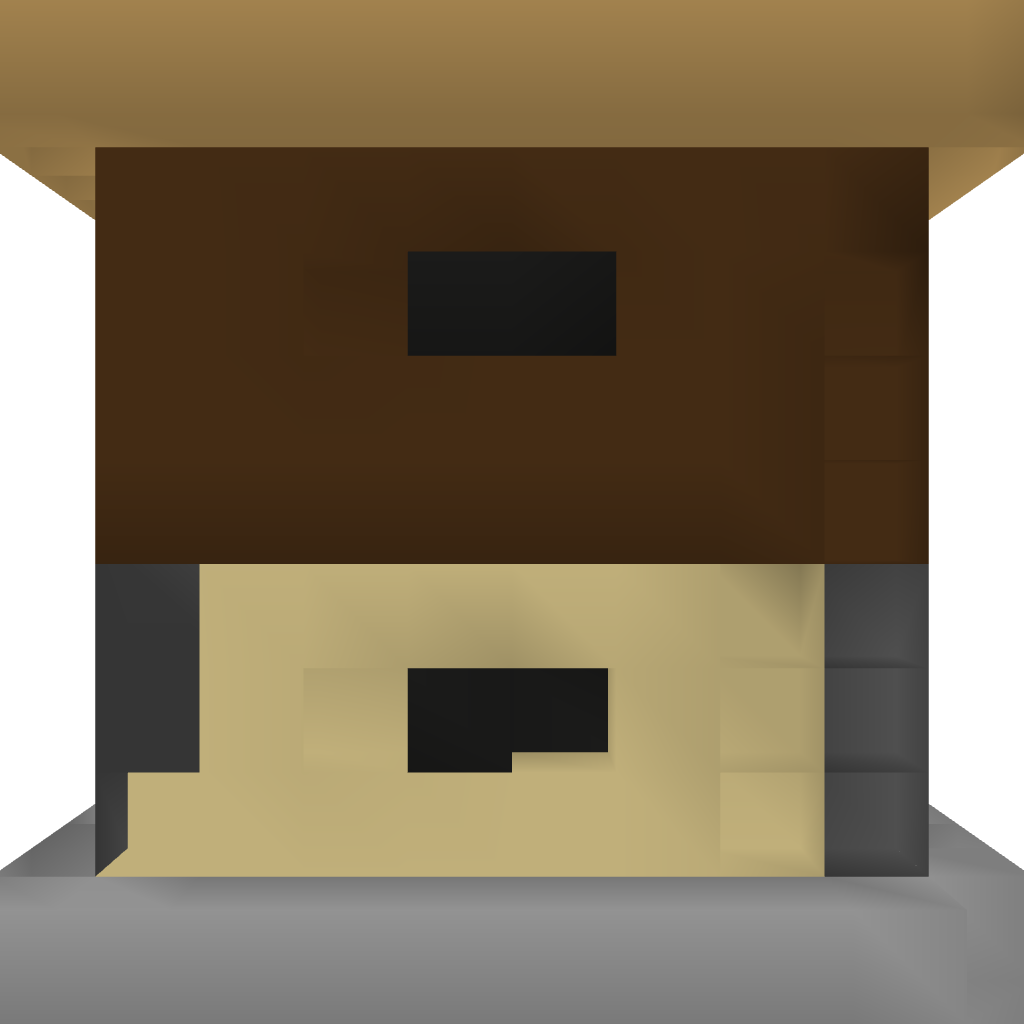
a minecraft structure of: Simple Shed